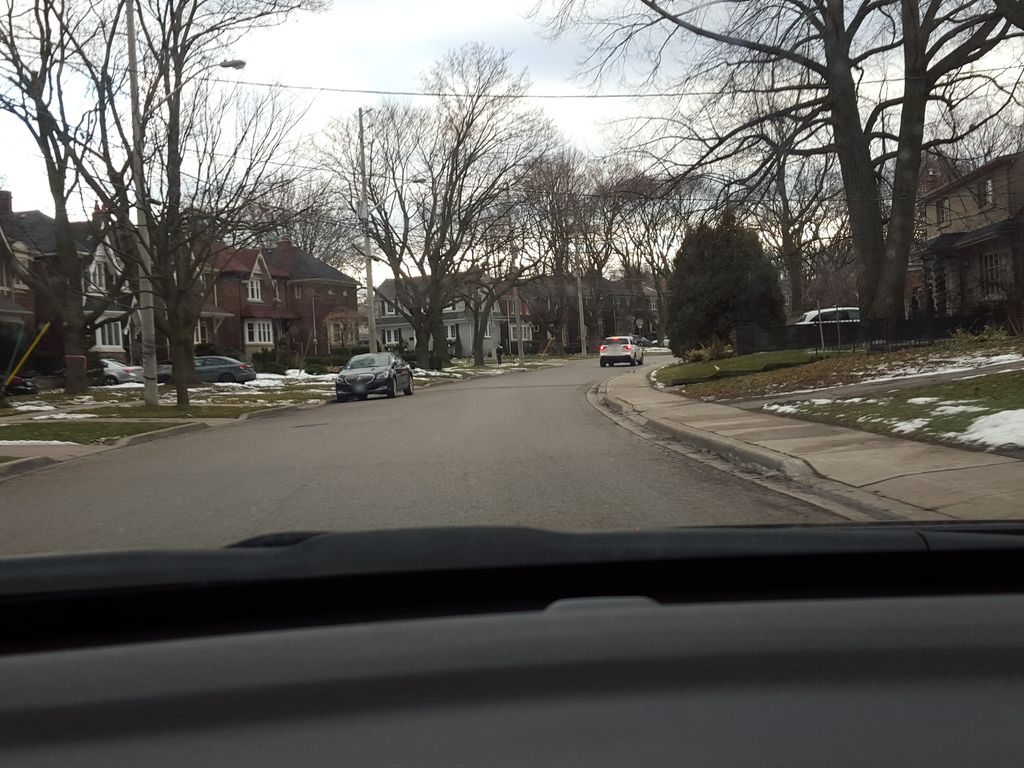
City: toronto